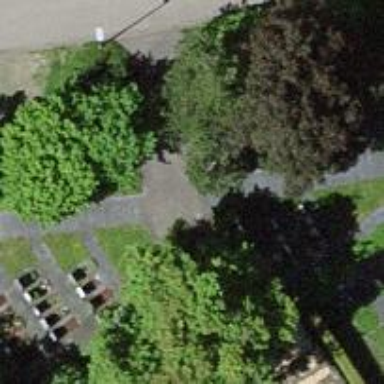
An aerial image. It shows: Footway.